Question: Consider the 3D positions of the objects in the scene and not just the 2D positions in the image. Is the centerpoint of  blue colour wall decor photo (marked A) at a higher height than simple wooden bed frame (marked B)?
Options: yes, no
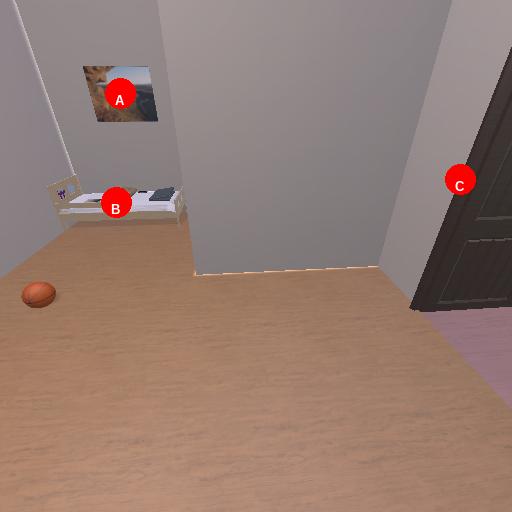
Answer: yes